Field crop: tomato
Growth stage: 1
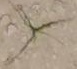
Species: cyperus